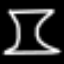
Label: hourglass